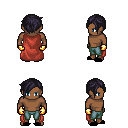
a pixel art fantasy rpg character, male body template, human, dark skin, maroon cape, teal pants, raven pixie cut hairstyle, gold gloves, black slippers, four views (front, back, left, right), 2x2 character sprite sheet, small pixel art, hard edges, no anti-aliasing